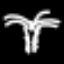
Label: palm tree